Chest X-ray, PA view. Patient: 31 years old, sex M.
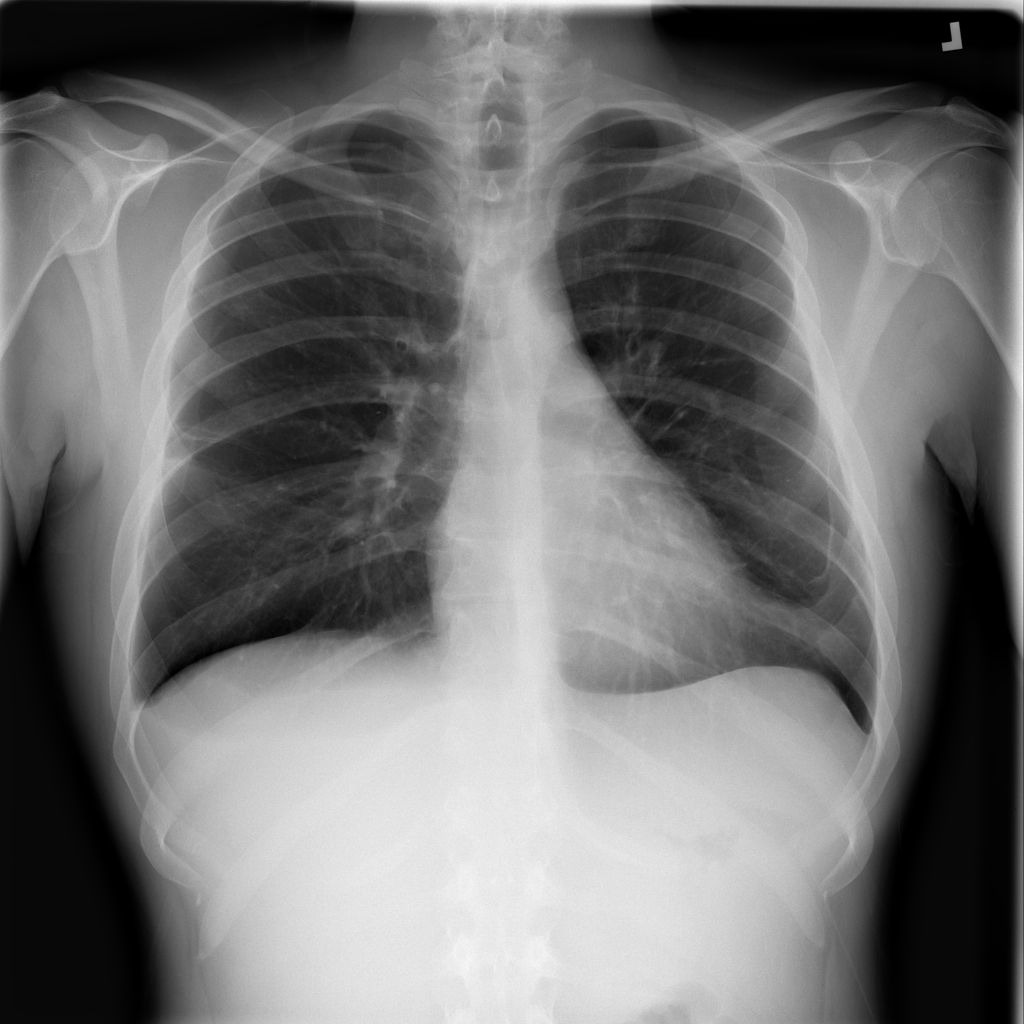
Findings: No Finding